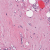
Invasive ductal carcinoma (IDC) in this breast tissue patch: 0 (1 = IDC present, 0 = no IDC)